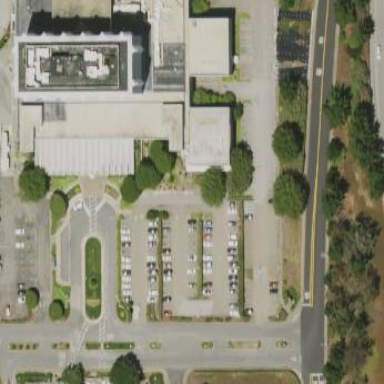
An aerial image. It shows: Healthcare facility identified as hospital.